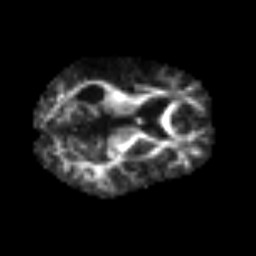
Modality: FA
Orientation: axial
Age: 54
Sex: female
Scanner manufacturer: siemens
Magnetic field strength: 3 T
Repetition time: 3.2 s
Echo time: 0.081 s